Field crop: tomato
Growth stage: 1
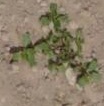
Species: portulaca